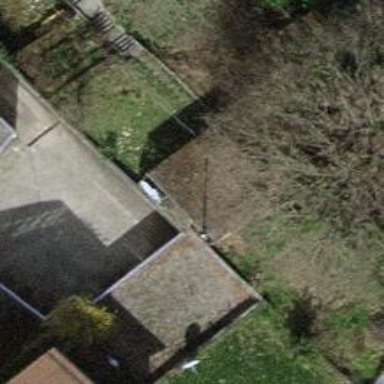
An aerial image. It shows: Garden surrounded by fence.